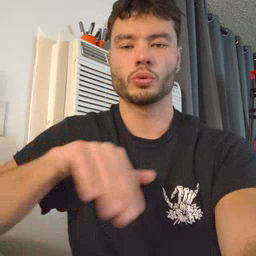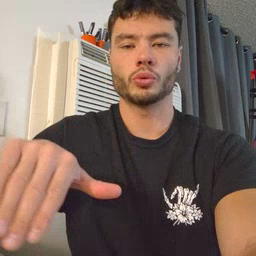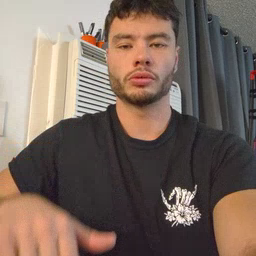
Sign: pool